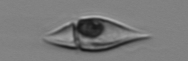
Label: Amphidinium